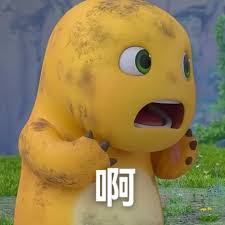
Label: nailong